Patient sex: M
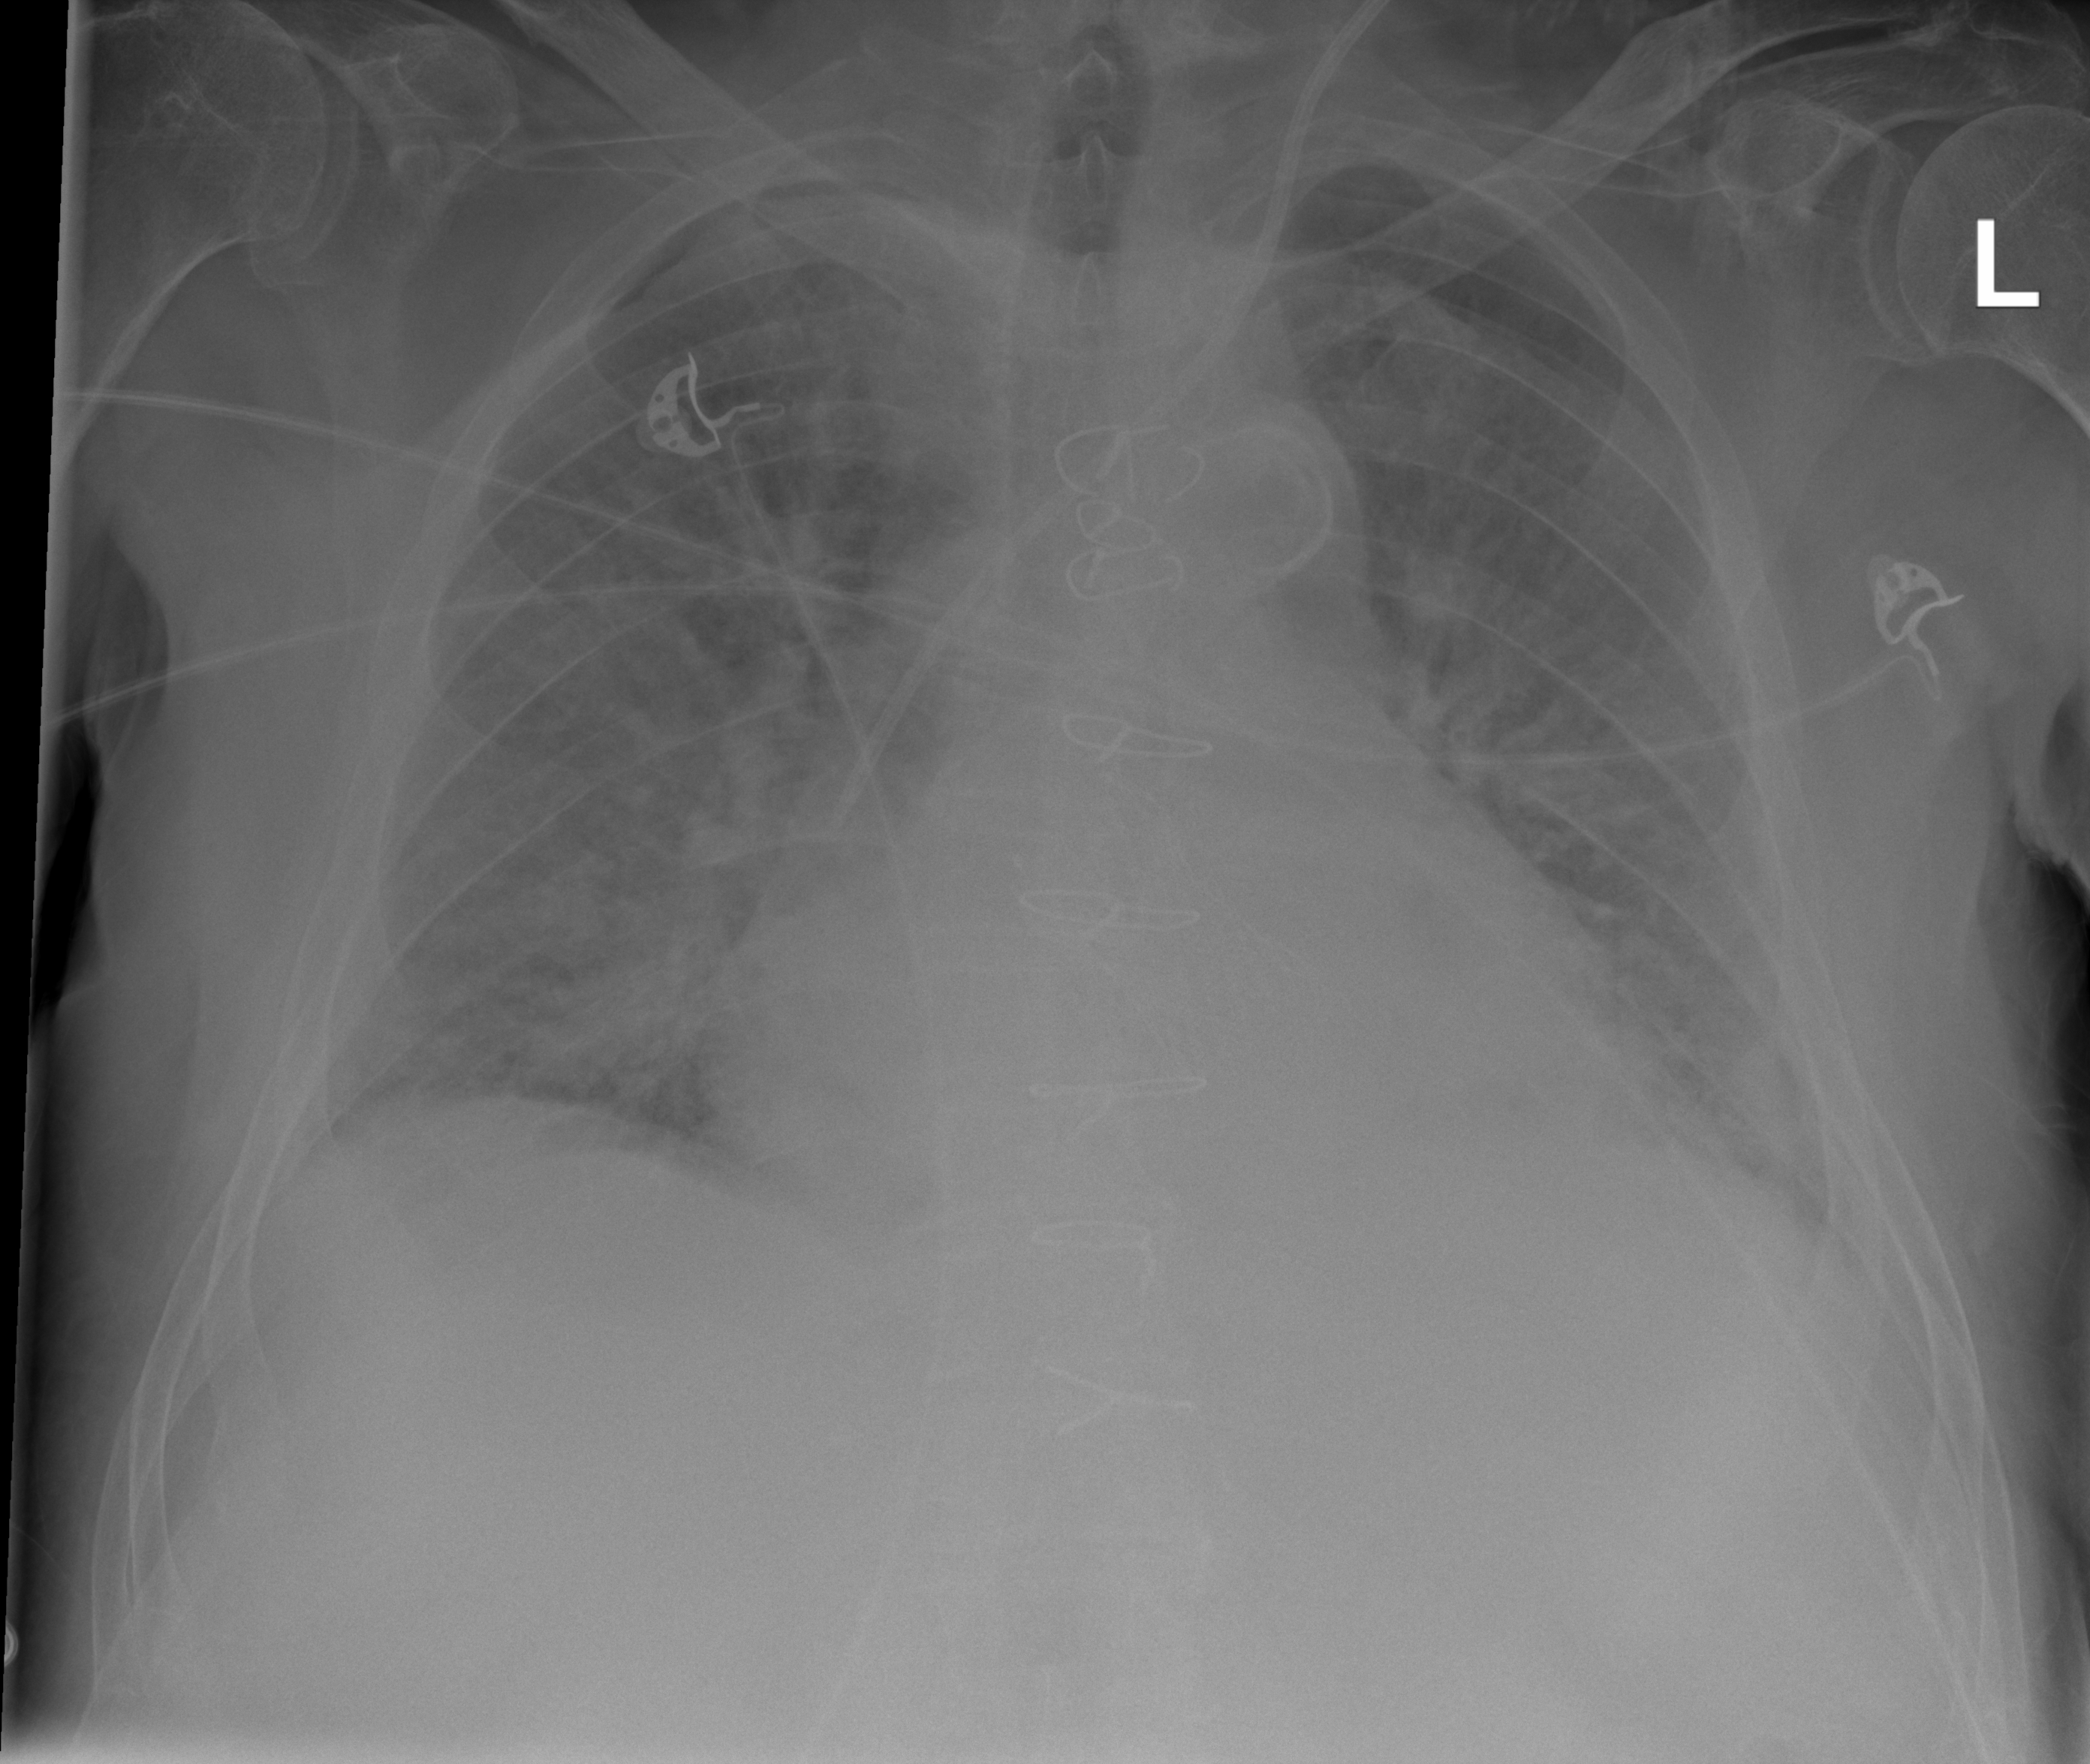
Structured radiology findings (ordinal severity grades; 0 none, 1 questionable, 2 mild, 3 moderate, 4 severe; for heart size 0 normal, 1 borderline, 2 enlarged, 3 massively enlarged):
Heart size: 2
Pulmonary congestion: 2
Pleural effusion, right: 2
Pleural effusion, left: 2
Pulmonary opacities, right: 2
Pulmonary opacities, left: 2
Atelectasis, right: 3
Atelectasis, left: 3